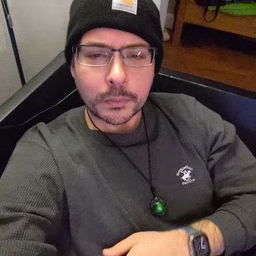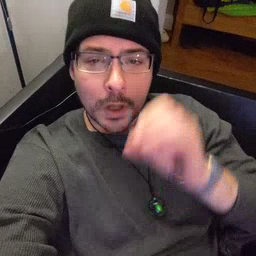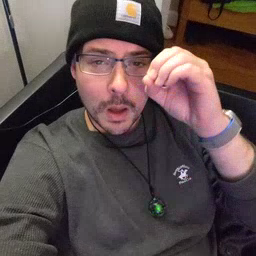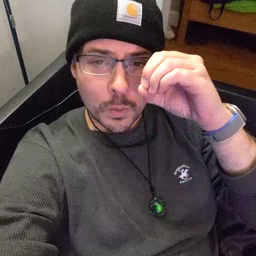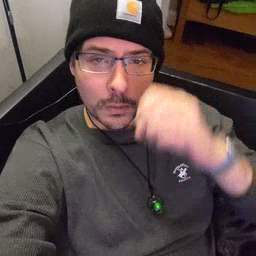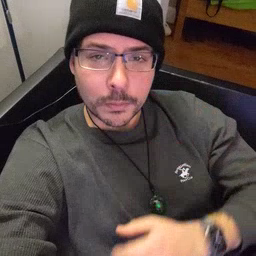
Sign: owl